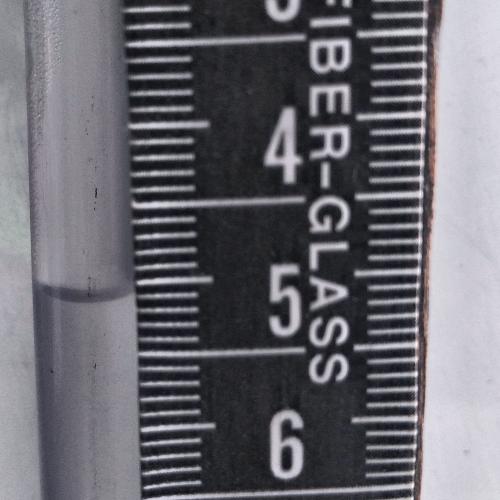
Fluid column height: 5.1 cm